Question: i would like to replace heading "Register" to "Signup"

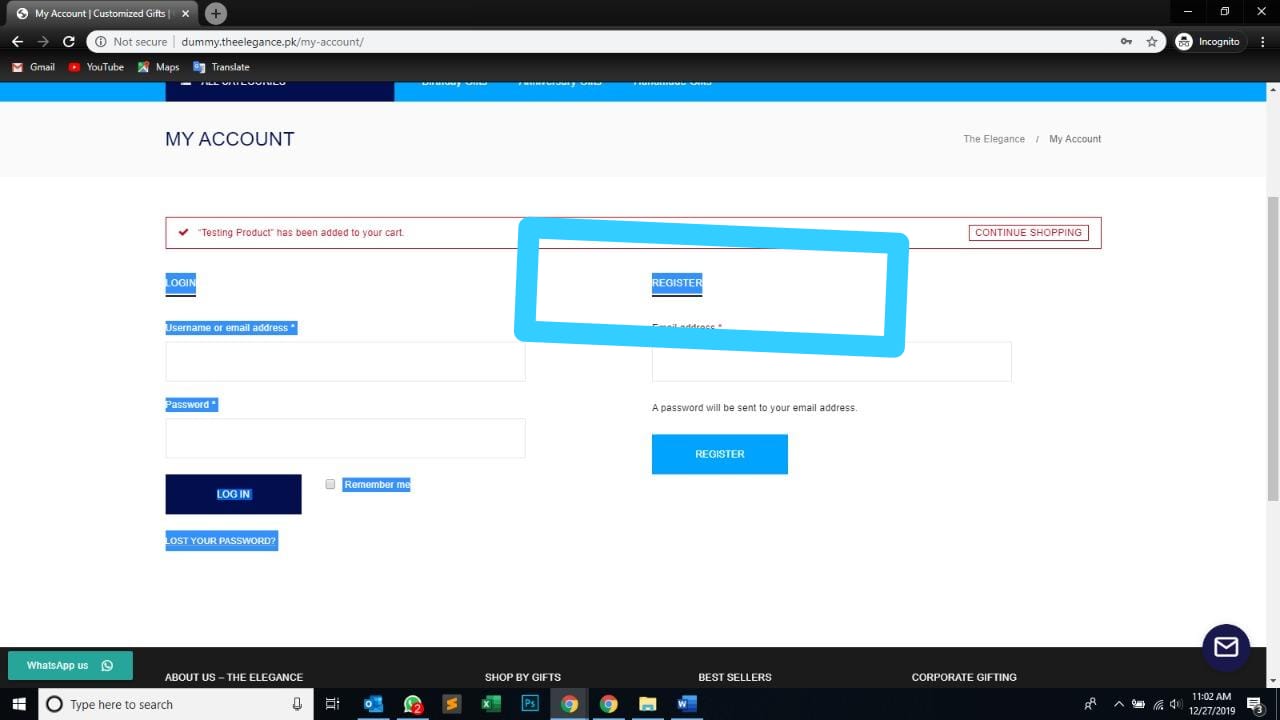
Answer: You can use the following code to change the text. It uses the 'get_text'filter to change all available translatable strings. Tested and it Works.
'''
function custom_wc_translations( $translated_text, $text, $domain ) {
switch ($translated_text) {
case 'Register' :
$translated_text = __('Sign Up', 'Domain');
break;
}
return $translated_text;
}
add_filter( 'gettext', 'custom_wc_translations', 20, 3 );
'''